Question: Downloaded and installed the Tao framework. But visual studio shows no clue about it. I thought it will find automatically. Does it have anything to do with GAC? Here is a snapshot:

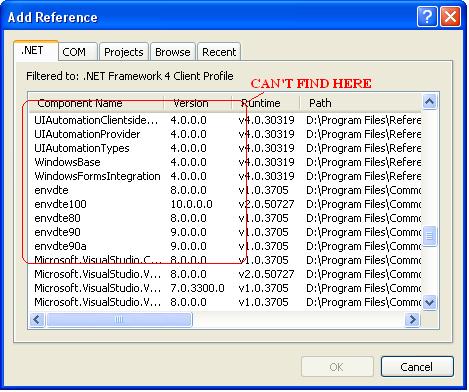
Answer: Finally Got the solution <URL>. Specially look this section: